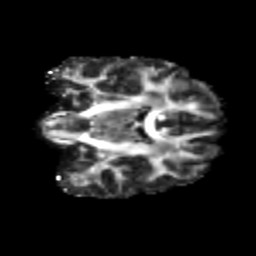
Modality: FA
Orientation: coronal
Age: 25
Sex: male
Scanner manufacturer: siemens
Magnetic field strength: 3 T
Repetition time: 3.5 s
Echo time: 0.125 s